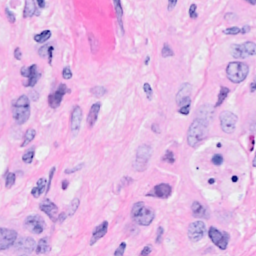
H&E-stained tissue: Breast